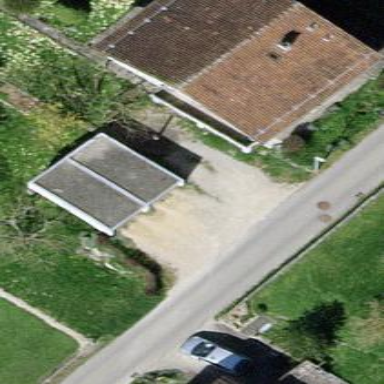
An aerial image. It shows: Group of garages.